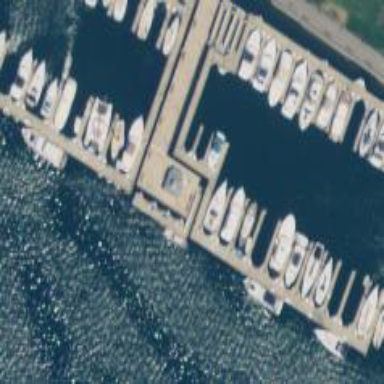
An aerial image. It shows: Dock by the waterway.